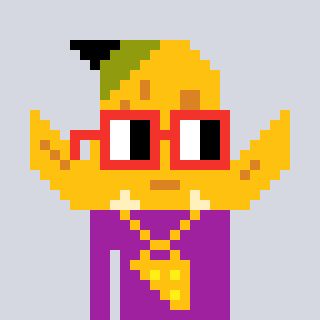
a pixel art character with square red glasses, a banana-shaped head and a magenta-colored body on a cool background